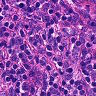
Metastatic tissue present: no